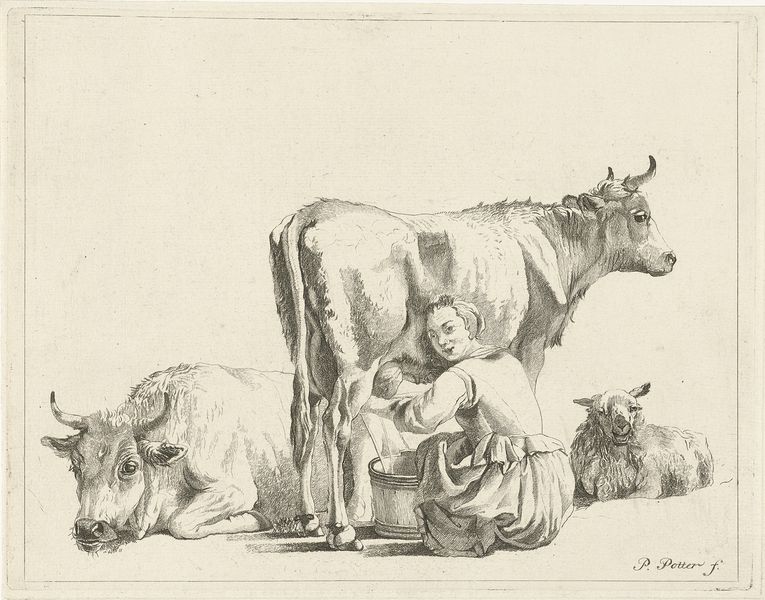
Titel: Melkmeid
Künstler: Pieter de Mare
Standort: Amsterdam
Institution: Rijksmuseum
Schlagwörter: frau, holz, rücken, zeichnung, rock, bluse, stehen, horn, signatur, vieh, land, stehend, bauern, lächeln, magd, liegen, mieder, studie, bäuerin, graphik, kuh, rind, bauch, liegend, schaf, milch, euter, hörner, melken, melkerin, eimer, kalb, potter, milchstrahl